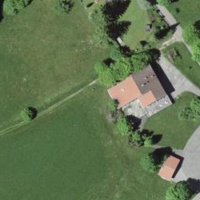
EUNIS habitat code: 44
Species observed at this site:
Noccaea caerulescens